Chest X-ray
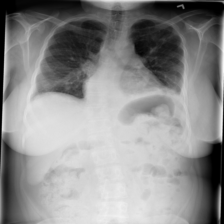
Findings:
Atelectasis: negative
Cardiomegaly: negative
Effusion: positive
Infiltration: negative
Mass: negative
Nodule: negative
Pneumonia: negative
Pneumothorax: negative
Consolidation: negative
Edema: negative
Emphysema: negative
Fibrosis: negative
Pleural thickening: negative
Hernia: negative